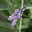
Label: 4